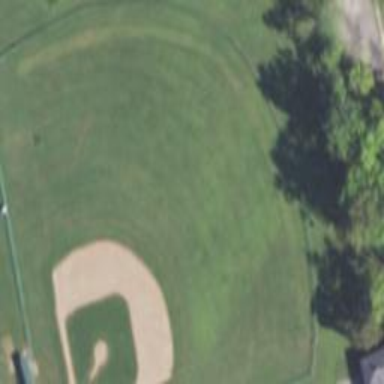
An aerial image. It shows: Baseball pitch for leisure and sports activities.